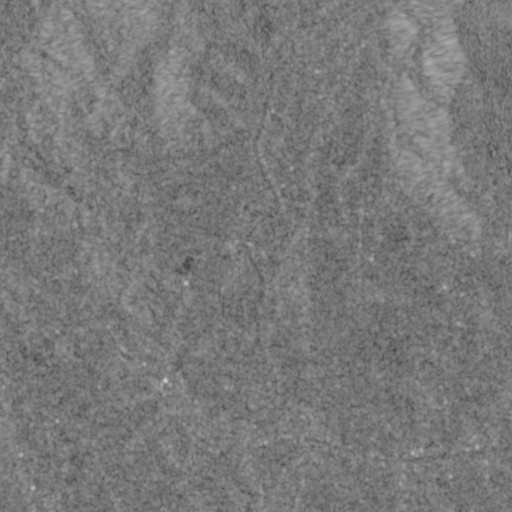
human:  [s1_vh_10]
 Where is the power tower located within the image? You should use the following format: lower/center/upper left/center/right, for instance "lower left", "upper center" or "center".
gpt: The power tower is located in the lower of the image.
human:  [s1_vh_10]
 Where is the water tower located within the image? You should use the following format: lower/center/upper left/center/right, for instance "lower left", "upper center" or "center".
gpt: The water tower is located in the upper center of the image.
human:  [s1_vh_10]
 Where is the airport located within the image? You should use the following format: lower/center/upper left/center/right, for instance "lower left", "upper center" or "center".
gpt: There is no airport in the image.

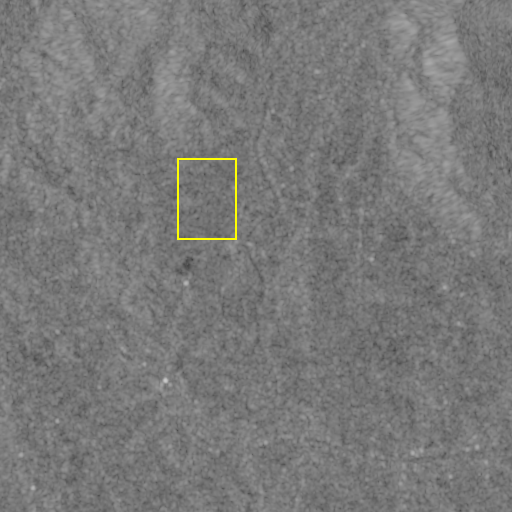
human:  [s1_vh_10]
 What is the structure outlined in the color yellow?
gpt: The structure outlined in yellow is a crop field.
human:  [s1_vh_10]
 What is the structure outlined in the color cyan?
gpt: There is no cyan outline.